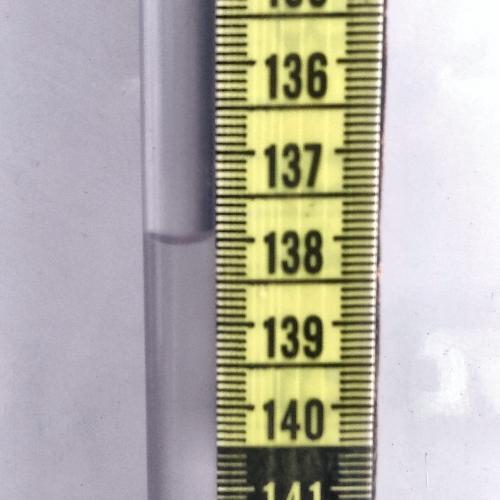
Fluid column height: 138.0 cm